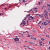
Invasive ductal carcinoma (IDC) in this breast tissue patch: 1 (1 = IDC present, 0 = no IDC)